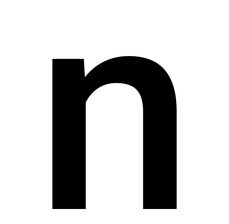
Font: Roboto_Medium